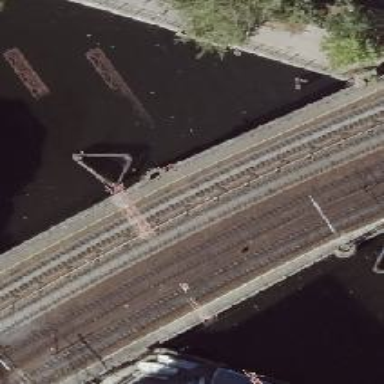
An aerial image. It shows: Bridge carrying electrified light rail tracks with ballastless railway construction.